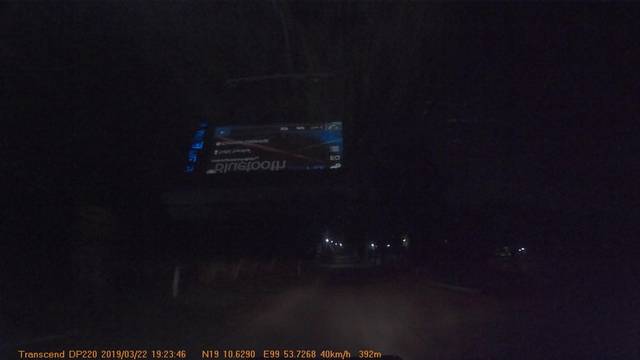
Region: Thailand
Coordinates: 19.177, 99.895